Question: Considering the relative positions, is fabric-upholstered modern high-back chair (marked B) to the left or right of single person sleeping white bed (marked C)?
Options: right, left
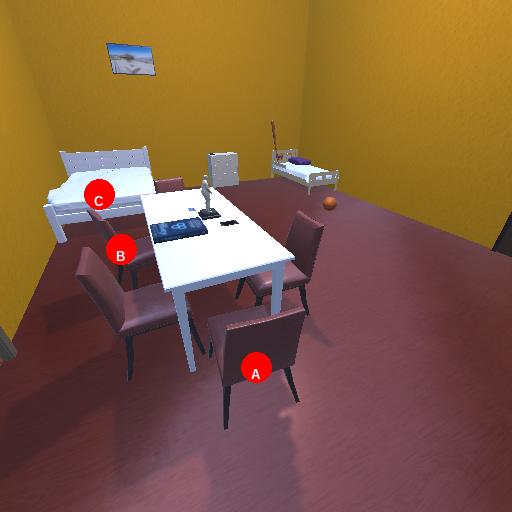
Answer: right